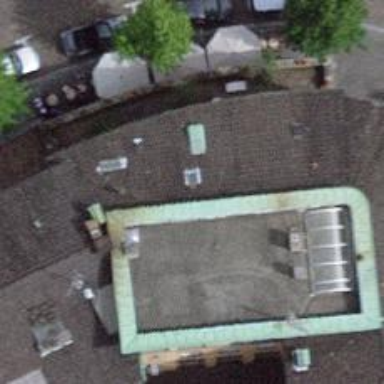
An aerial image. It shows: Café.